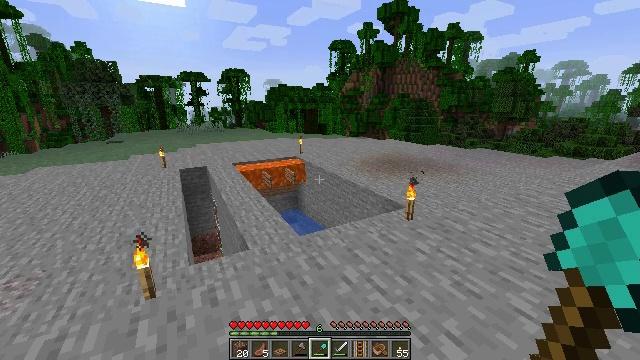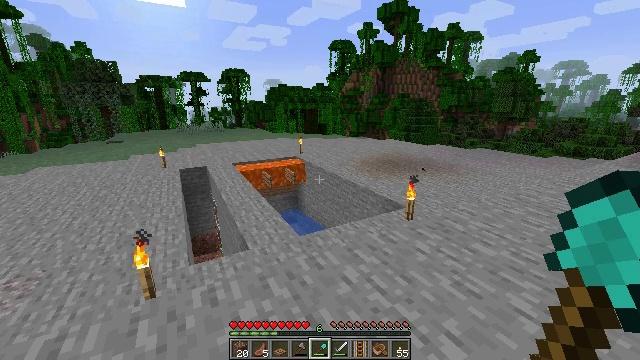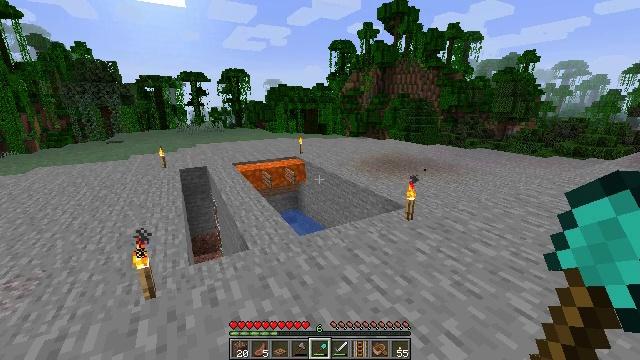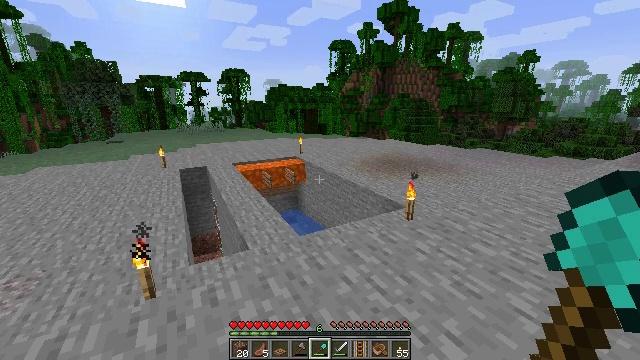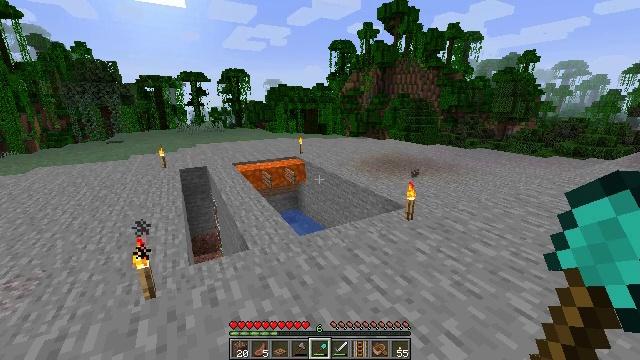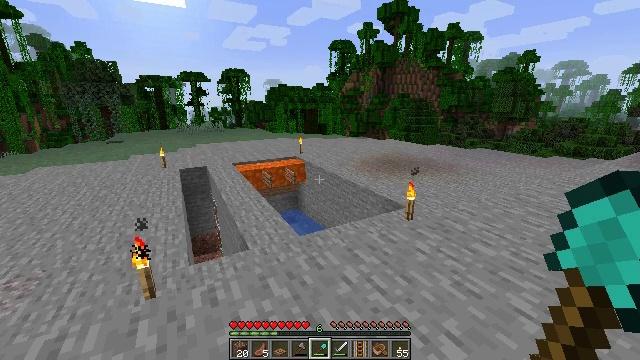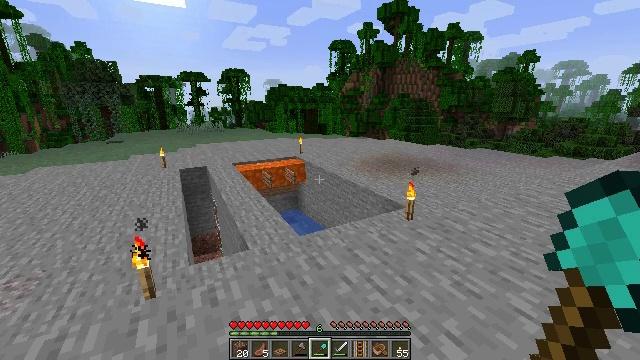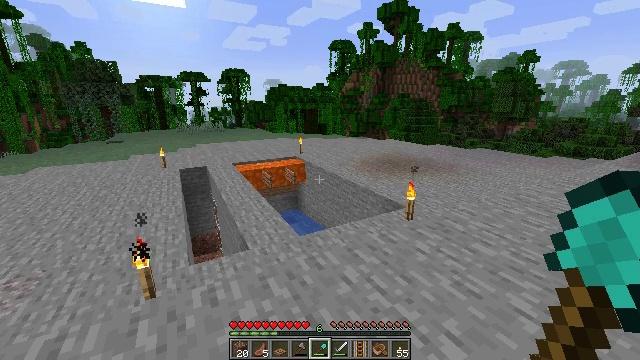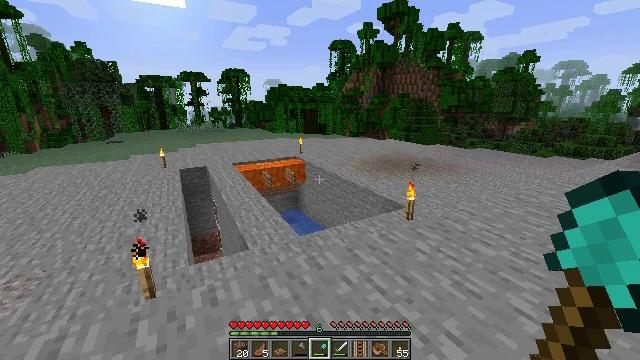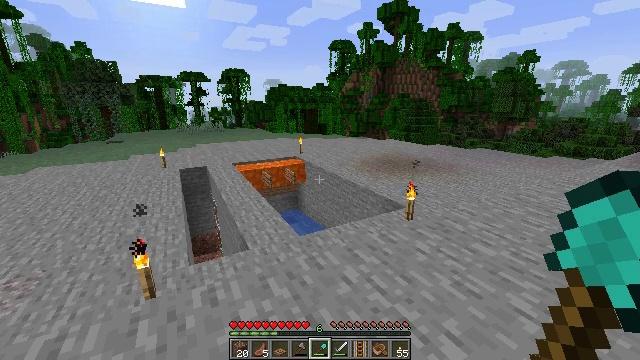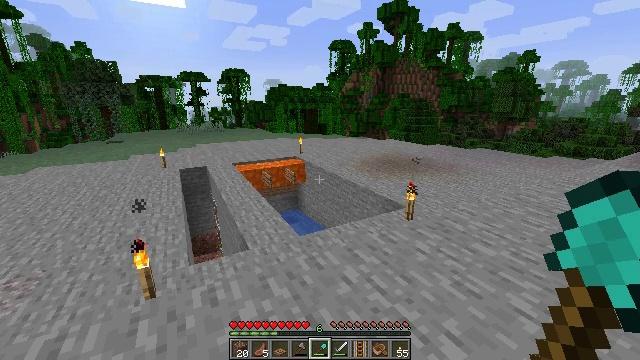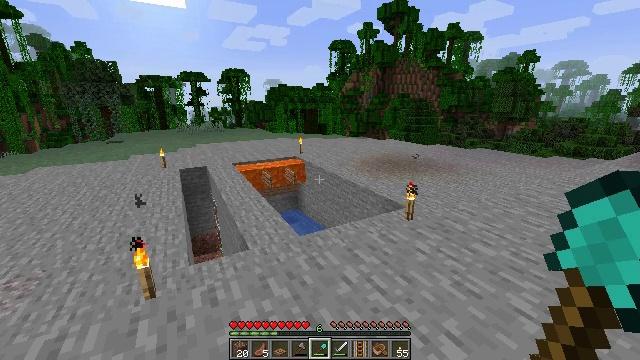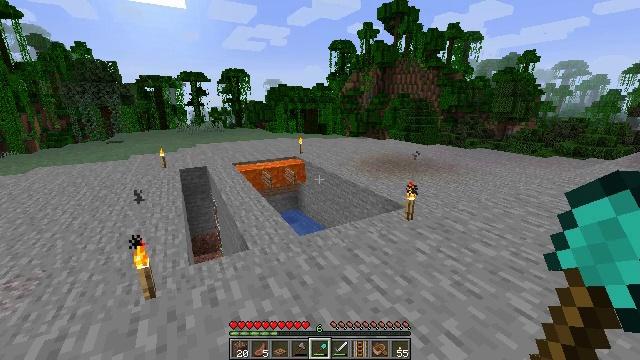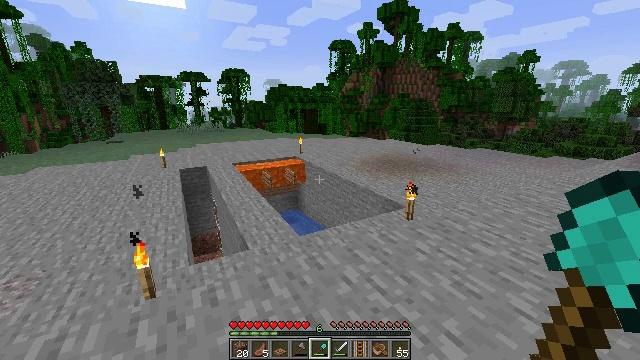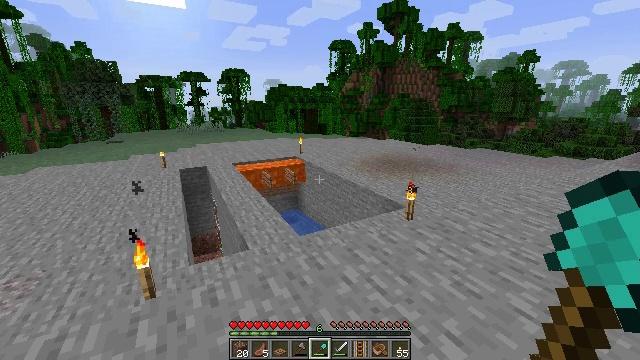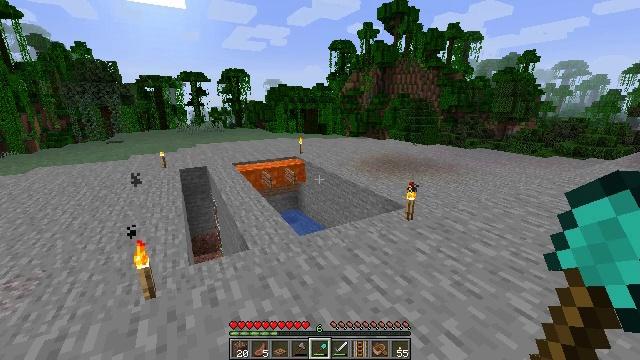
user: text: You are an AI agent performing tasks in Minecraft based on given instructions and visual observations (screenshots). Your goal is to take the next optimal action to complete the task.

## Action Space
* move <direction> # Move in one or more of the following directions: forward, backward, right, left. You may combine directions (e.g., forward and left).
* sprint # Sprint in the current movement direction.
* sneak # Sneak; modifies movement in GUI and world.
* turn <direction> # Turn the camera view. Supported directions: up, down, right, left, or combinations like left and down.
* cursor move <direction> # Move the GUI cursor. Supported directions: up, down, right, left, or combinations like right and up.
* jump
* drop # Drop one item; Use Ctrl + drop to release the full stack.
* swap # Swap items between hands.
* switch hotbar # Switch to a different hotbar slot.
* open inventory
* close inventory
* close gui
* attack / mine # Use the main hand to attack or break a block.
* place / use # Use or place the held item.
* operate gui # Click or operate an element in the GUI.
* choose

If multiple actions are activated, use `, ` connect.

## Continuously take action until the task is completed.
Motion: motion action
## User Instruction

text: Pick up the poppy from the field.
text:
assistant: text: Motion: no_op
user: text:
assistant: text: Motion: no_op
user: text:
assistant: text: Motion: no_op
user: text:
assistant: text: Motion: no_op
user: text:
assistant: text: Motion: no_op
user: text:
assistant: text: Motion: no_op
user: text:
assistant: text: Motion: no_op
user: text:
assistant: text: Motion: no_op
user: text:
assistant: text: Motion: no_op
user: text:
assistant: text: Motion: no_op
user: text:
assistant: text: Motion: no_op
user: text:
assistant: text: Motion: no_op
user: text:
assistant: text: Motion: no_op
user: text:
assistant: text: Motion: no_op
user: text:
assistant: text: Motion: no_op
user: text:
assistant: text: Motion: no_op
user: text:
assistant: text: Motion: no_op
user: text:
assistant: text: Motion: no_op
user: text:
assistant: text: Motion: no_op
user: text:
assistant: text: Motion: no_op
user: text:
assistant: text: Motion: no_op
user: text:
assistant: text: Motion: no_op
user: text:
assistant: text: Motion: no_op
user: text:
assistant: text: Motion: no_op
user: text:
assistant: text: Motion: no_op
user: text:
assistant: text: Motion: no_op
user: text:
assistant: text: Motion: no_op
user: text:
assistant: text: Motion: no_op
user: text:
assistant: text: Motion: no_op
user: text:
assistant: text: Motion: no_op